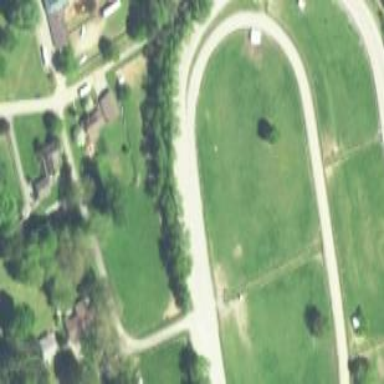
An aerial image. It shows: Track on leisure land used for horse racing.